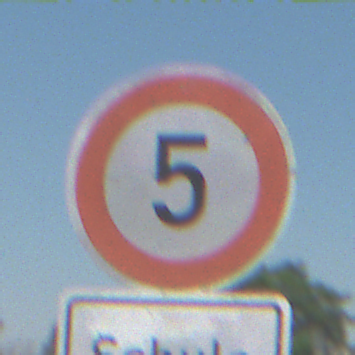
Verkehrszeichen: Geschwindigkeit5
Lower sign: HinweisDurchVerbaleAngabe8
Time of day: Midday
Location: Outdoor (Nature)
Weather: Clear
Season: NotSpecified
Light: Natural